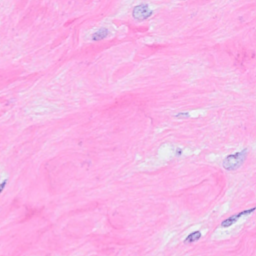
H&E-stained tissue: Breast